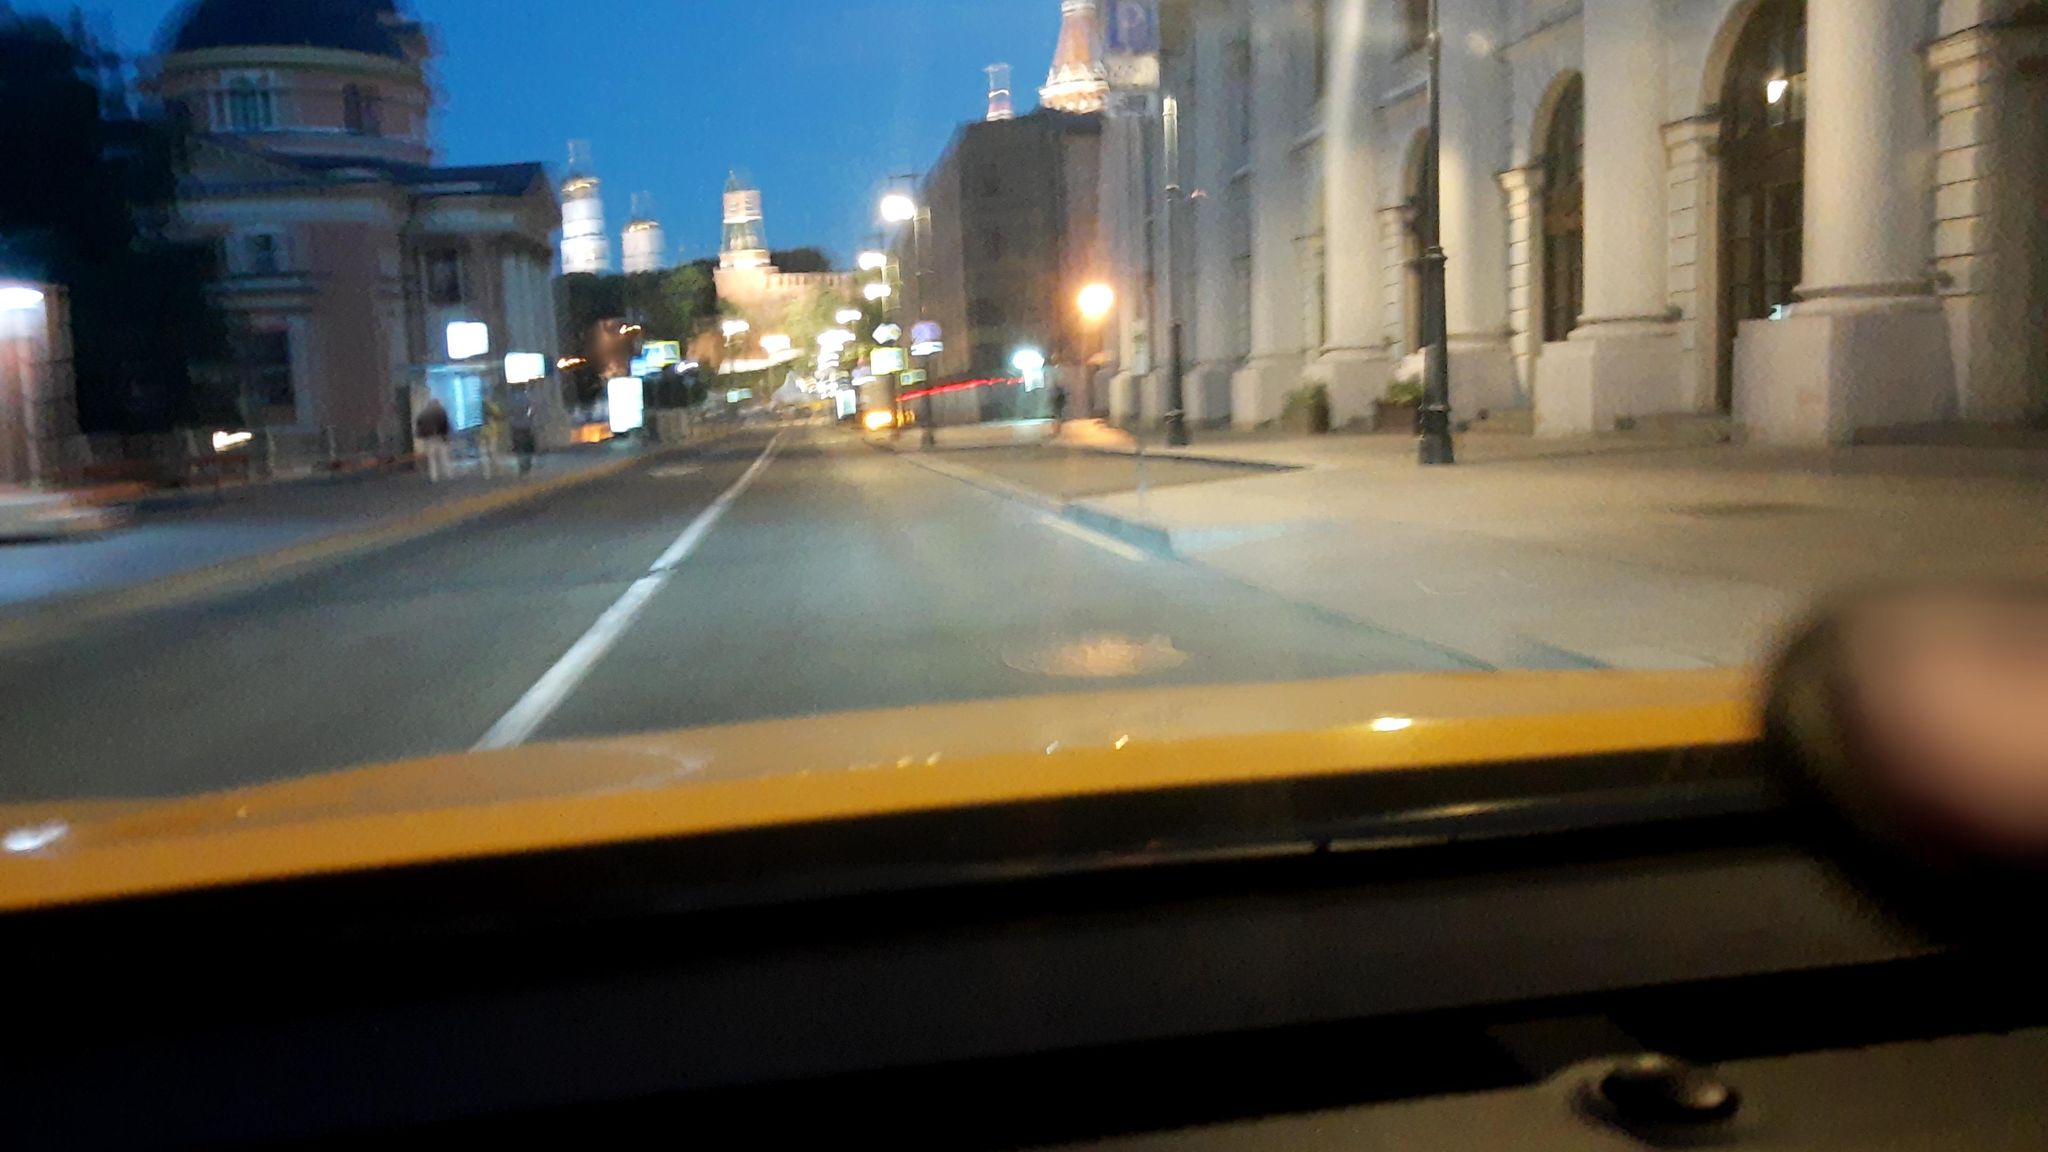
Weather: clear
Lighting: day
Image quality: slightly poor
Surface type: driving surface
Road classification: footway
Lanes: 3
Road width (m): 3.5
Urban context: urban centre
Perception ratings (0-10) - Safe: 4.54, Lively: 6.86, Beautiful: 2.96, Boring: 0.55, Depressing: 1.82, Wealthy: 6.55